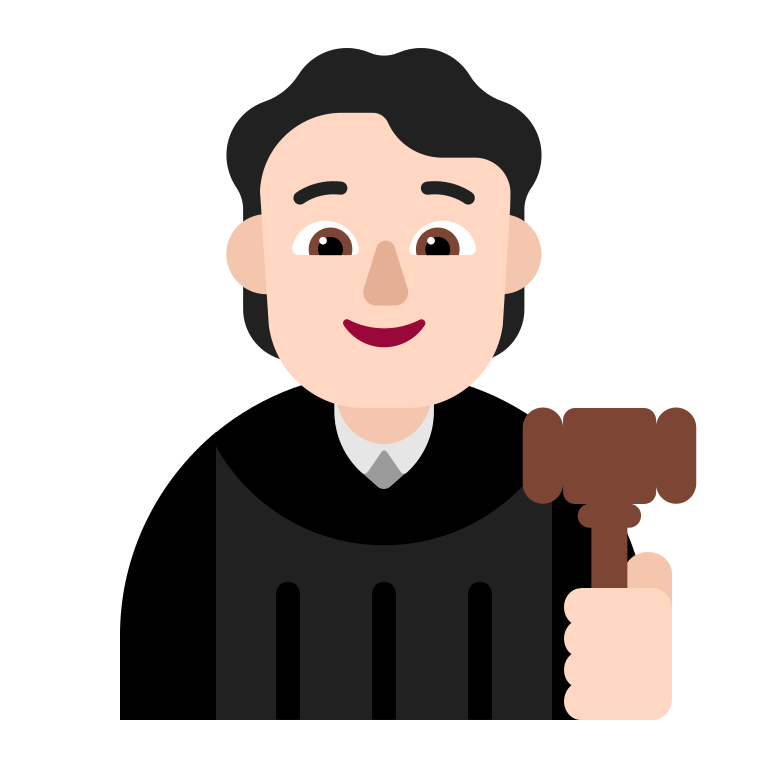
judge flat light